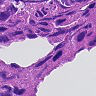
Metastatic tissue present: yes